Aerial crown-view tile of a tropical tree (Barro Colorado Island, Panama), acquired 20250818:
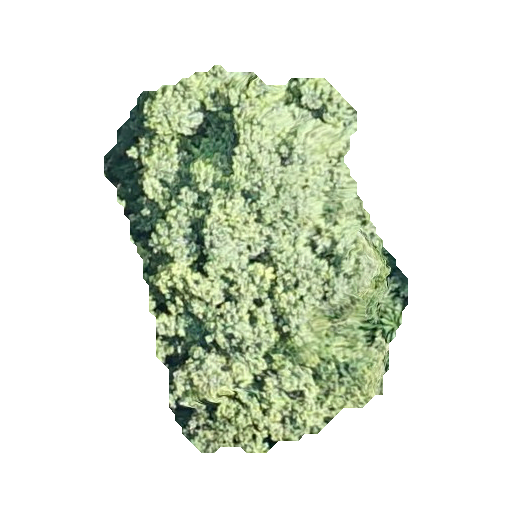
Species: Luehea seemannii
GBIF accepted scientific name: Luehea seemannii
Crown area: 117.429 m²